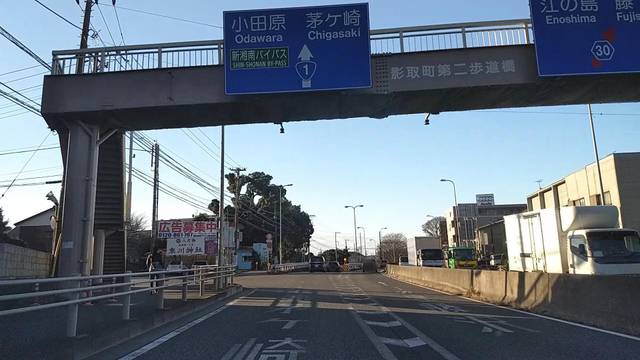
Region: Japan
Coordinates: 35.364, 139.497